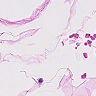
Metastatic tissue present: no